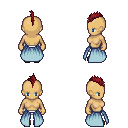
a pixel art fantasy rpg character, female body template, human, tanned skin, overskirt, white pants, brunette mohawk hairstyle, brown slippers, four views (front, back, left, right), 2x2 character sprite sheet, small pixel art, hard edges, no anti-aliasing